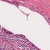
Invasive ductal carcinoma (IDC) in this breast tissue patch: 0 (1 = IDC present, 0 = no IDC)